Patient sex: F
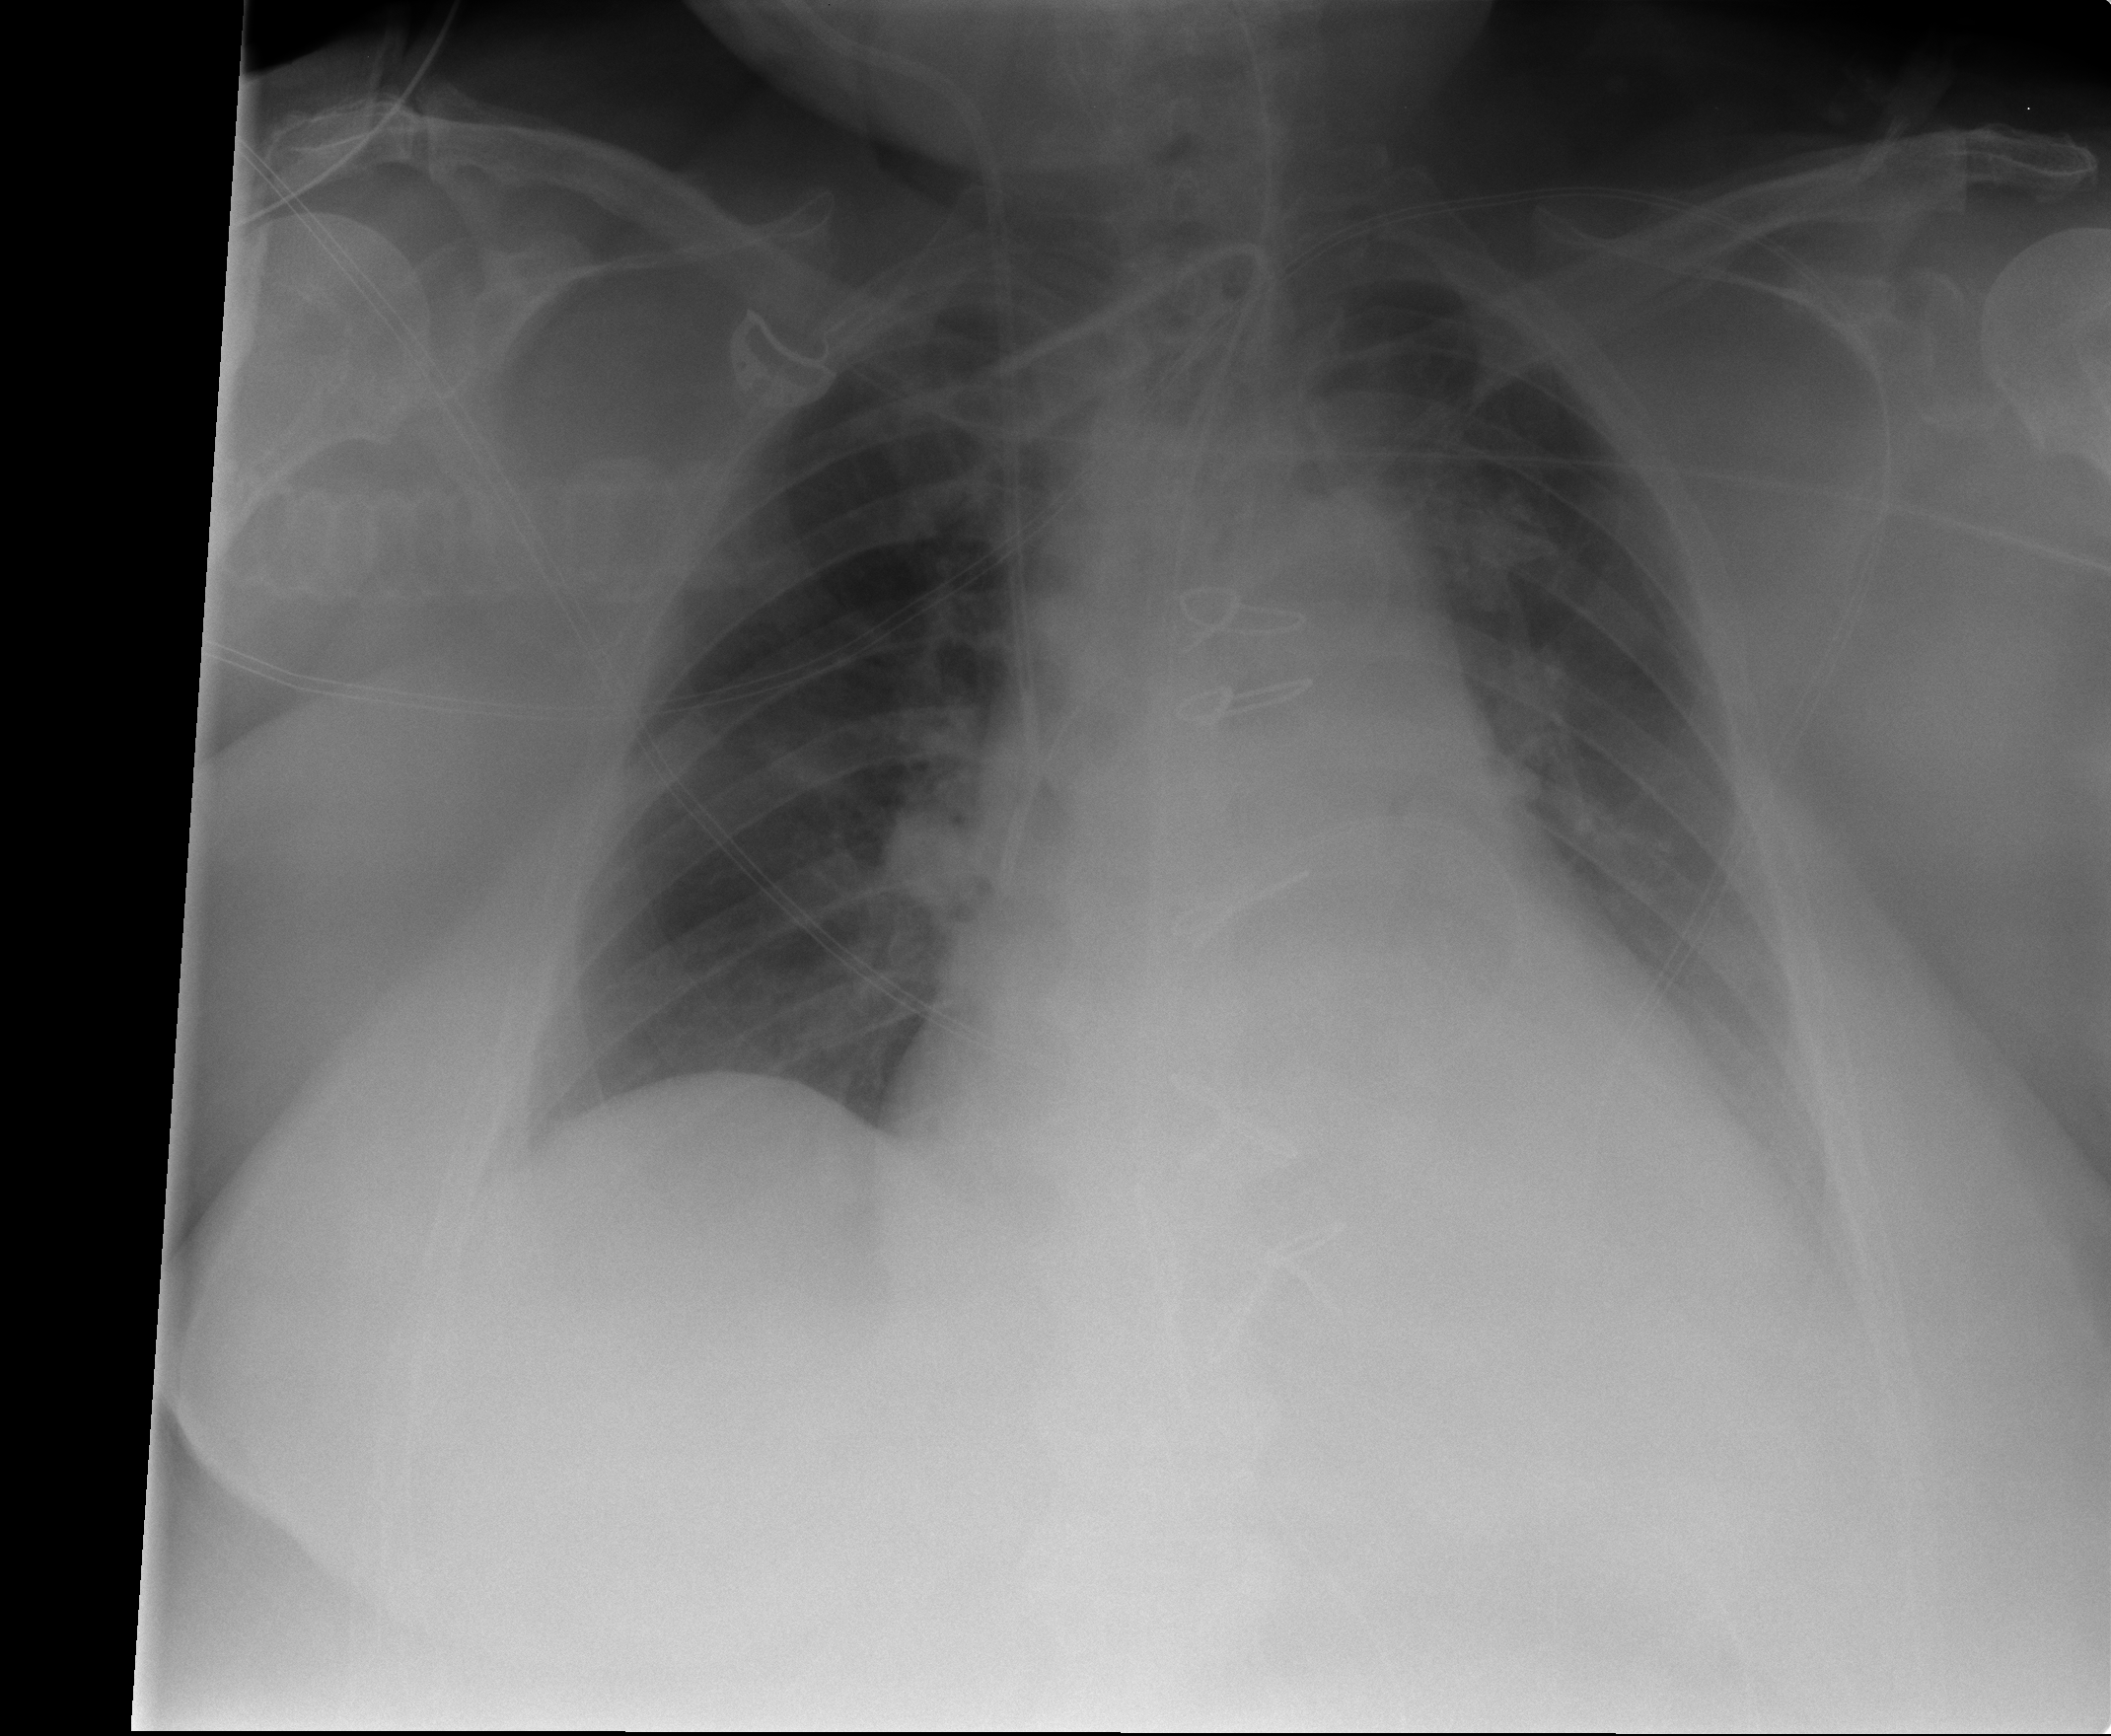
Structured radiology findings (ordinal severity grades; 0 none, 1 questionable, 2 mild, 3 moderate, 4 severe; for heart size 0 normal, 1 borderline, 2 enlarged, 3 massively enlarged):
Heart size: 2
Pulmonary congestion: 0
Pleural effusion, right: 0
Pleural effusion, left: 2
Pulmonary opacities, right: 0
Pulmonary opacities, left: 0
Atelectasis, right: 0
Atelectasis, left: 2